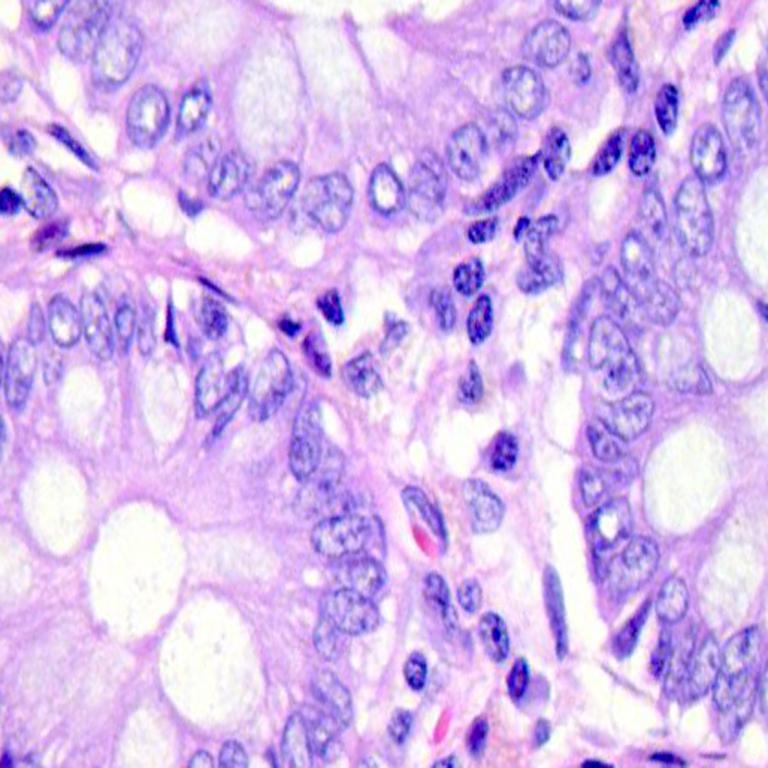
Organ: colon
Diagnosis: benign